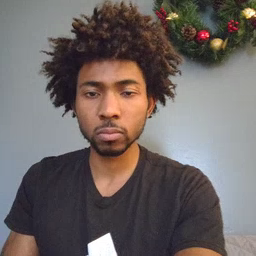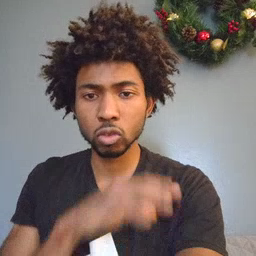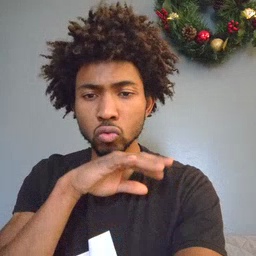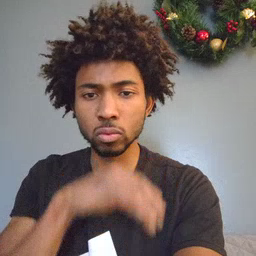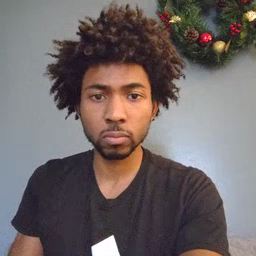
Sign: dirty